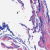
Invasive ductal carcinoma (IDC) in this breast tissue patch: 0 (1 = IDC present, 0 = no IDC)